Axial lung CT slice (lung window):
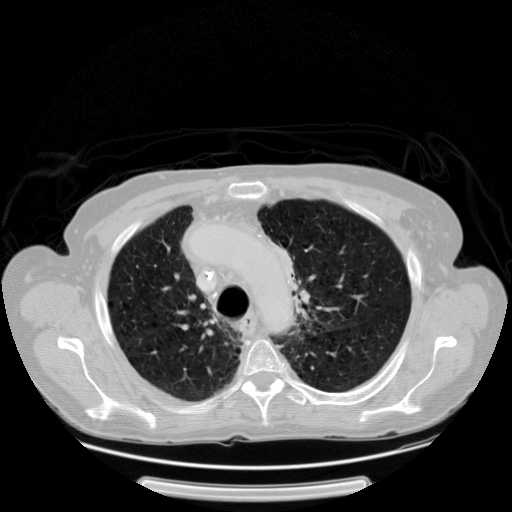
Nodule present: no